Question: I am trying to convert an IEEE based floating point number to a MIL-STD 1750A floating point number.
I have attached the specification for both:

I understand how to decompose the floating point 12.375 in IEEE format as per the <URL>
However, I'm not sure if my interpretation of the MIL-STD is correct.
12.375 = (12)b10 + (0.375)b10 = (1100)b2 + (0.011)b2 = (1100.011)b2
(1100.011)b2 = <PHONE> x 2^4 => Exponent, E = 4.
4 in normalised 2's complement is = (100)b2 = Exponent
Therefore a MIL-STD 1750A 32 bit floating point number is:
'''
S=0, F=11000110000000000000000, E=<PHONE>
'''
i.e.:
'''
S=1, F=11000110000000000000000, E=<PHONE>
'''
Or does something funky happen with the fraction part?
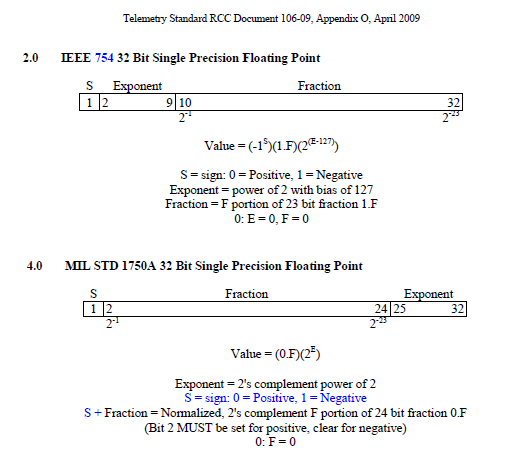
Answer: The diagram above is a bit misleading, I think. In IEEE format, to switch from positive to negative, you simply flip the first bit. The remaining three bits can be treated as an unsigned number. In the MIL-STD format, the mantissa is a two's complement number, so while the first bit does indicate the sign, the remaining 23 bits do not remain the same.
What I get is
'''
S=1, F=00111010000000000000000, E=<PHONE>
'''